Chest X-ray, PA view. Patient: 66 years old, sex F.
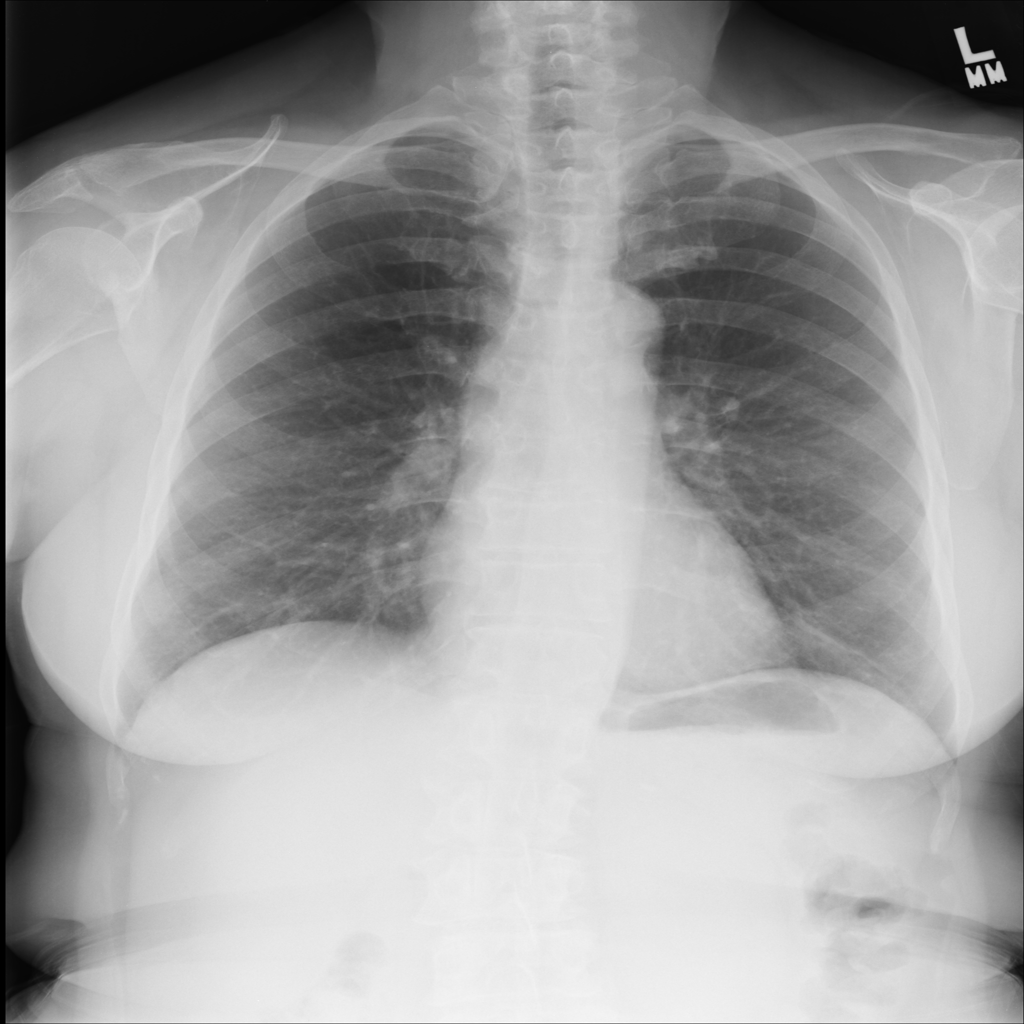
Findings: No Finding